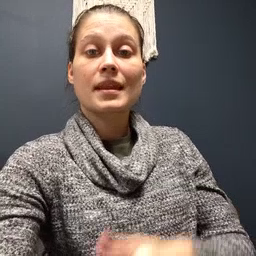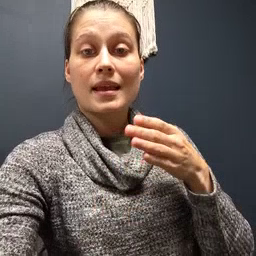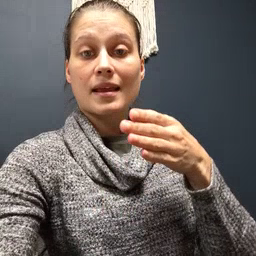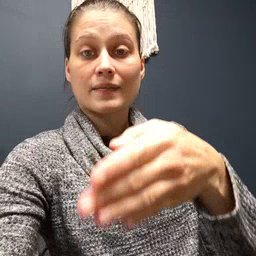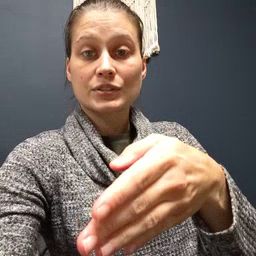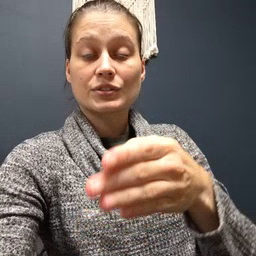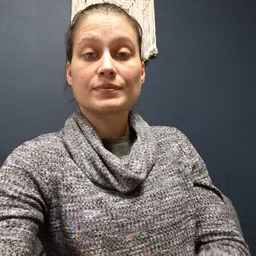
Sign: after